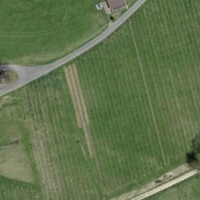
EUNIS habitat code: 40
Species observed at this site:
Medicago lupulina
Zygaena filipendulae
Cyanistes caeruleus
Knautia arvensis
Gryllus campestris
Salvia pratensis